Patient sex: M
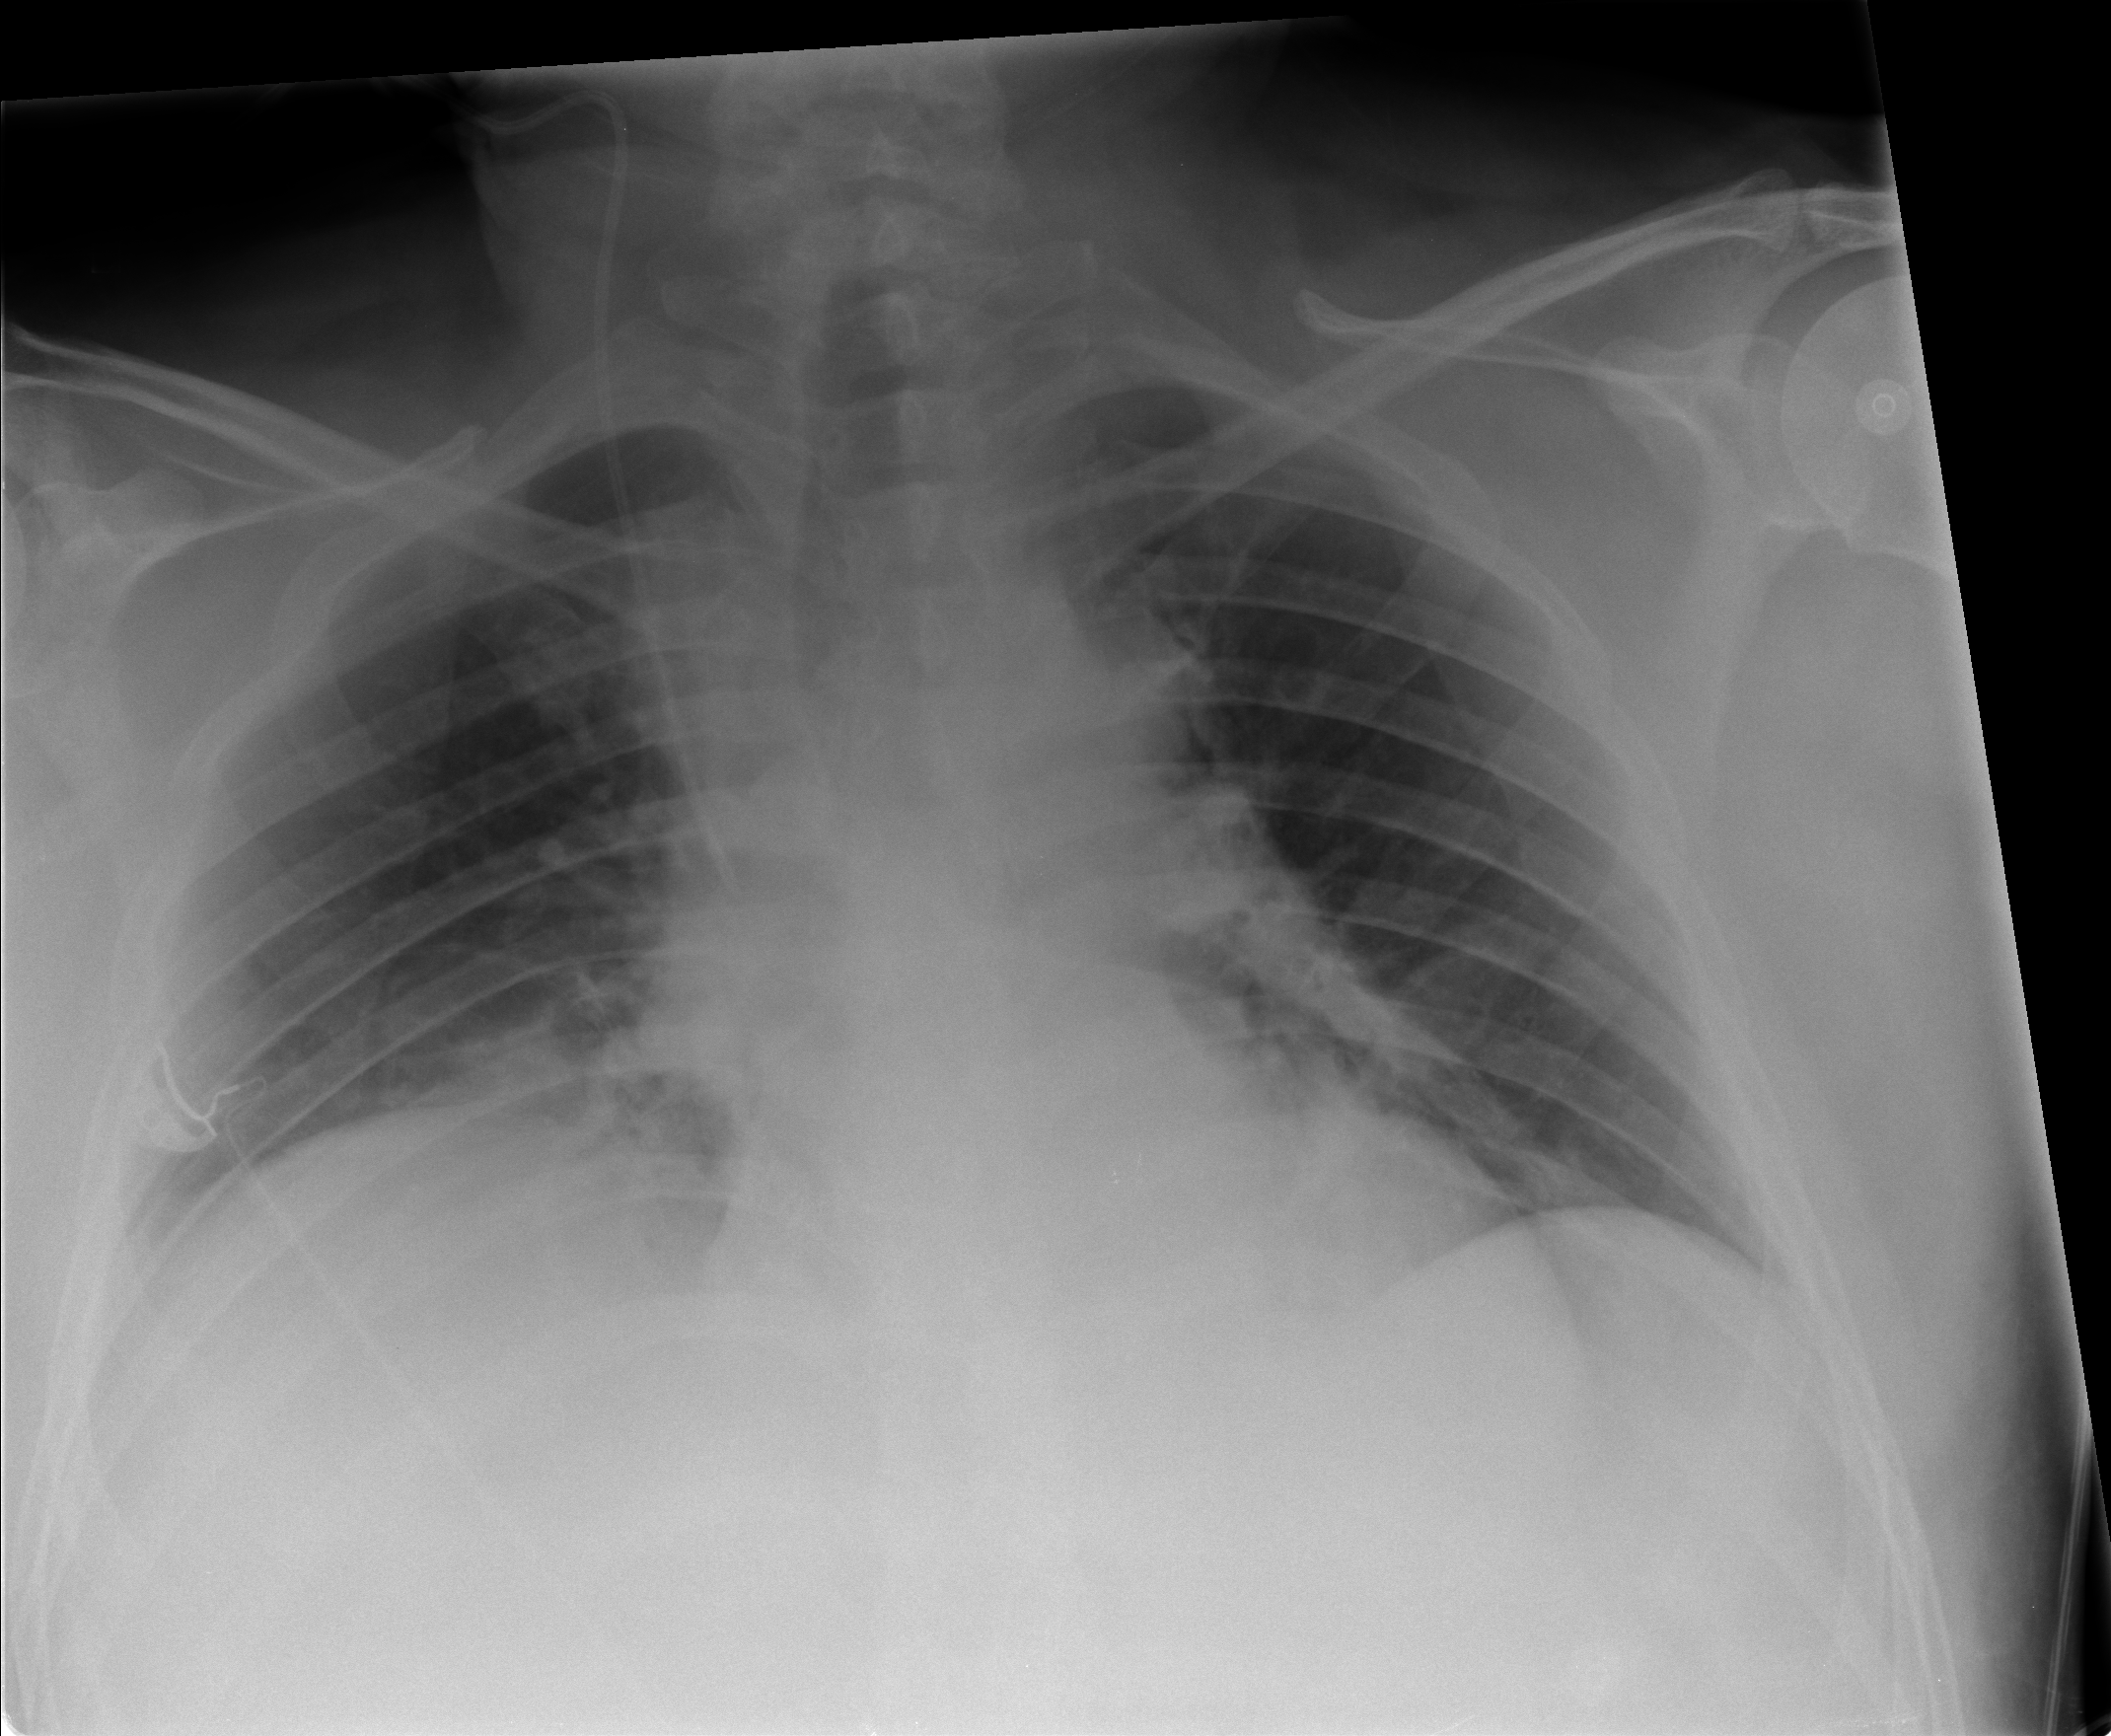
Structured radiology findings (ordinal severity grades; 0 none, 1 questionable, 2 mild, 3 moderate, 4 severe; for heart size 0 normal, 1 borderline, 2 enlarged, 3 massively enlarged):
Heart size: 1
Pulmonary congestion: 2
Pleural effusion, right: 1
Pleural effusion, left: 1
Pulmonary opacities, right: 0
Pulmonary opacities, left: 0
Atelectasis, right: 2
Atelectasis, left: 2